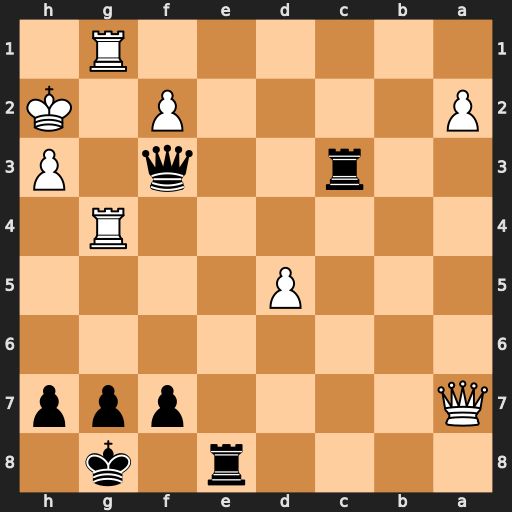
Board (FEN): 4r1k1/Q4ppp/8/3P4/6R1/2r2q1P/P4P1K/6R1
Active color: b
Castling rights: -
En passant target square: -
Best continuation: Qxh3#